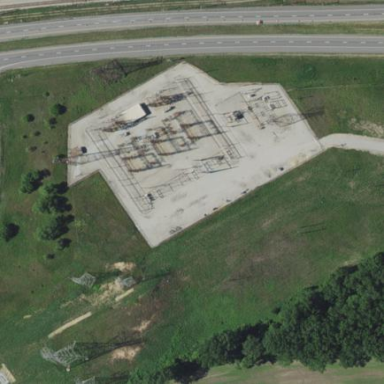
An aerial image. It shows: Power substation.